Interaction volume radius: 5 \u00c5
Interaction volume height: 20 \u00c5
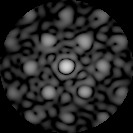
Disorder parameter: 0.5117